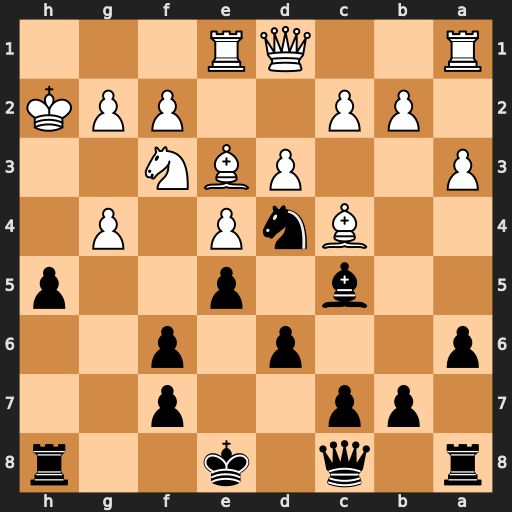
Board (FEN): r1q1k2r/1pp2p2/p2p1p2/2b1p2p/2BnP1P1/P2PBN2/1PP2PPK/R2QR3
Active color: b
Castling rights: kq
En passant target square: -
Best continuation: hxg4+ Nh4 Rxh4+